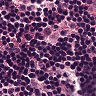
Metastatic tissue present: no